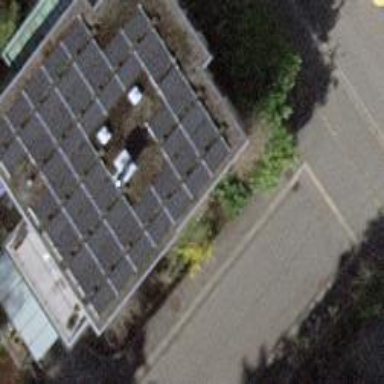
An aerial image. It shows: The building has flat roof that is oriented across.